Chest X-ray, PA view. Patient: 57 years old, sex M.
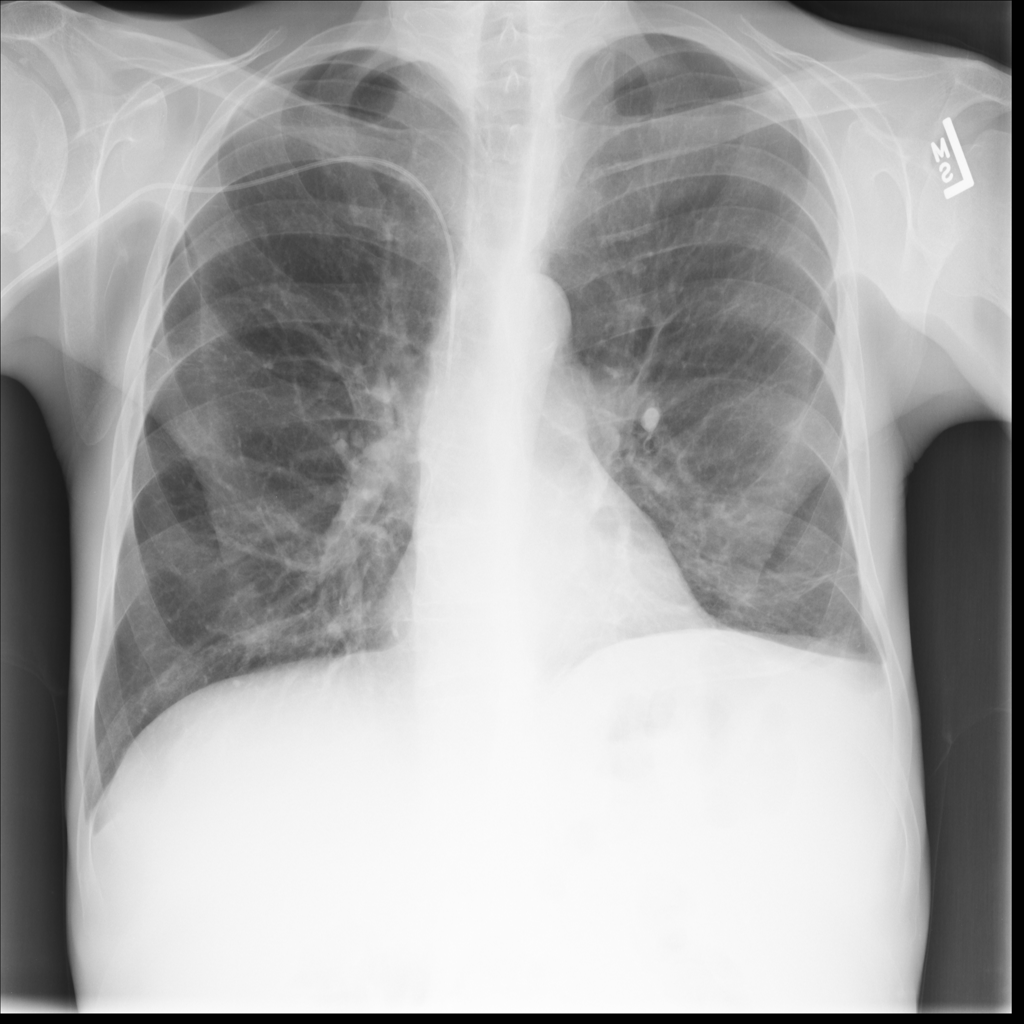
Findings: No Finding